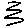
Label: zigzag